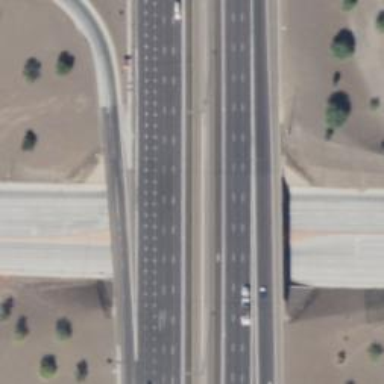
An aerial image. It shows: Asphalt bridge over motorway.